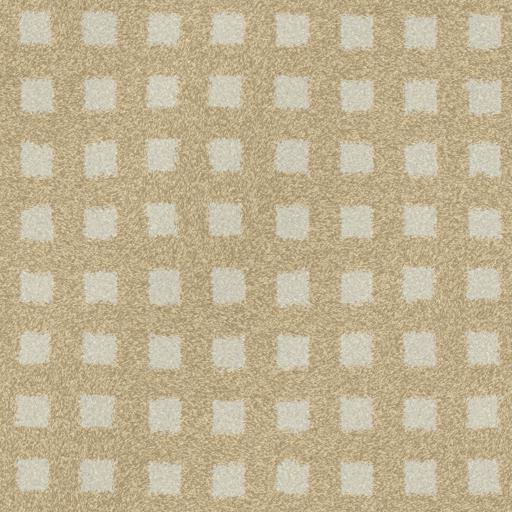
Tags: carpet pattern small sqare